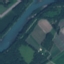
Label: River